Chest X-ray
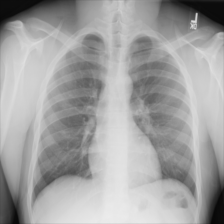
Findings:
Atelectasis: negative
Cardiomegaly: negative
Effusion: negative
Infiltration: negative
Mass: negative
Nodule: negative
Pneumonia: negative
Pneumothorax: negative
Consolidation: negative
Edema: negative
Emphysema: negative
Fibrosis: negative
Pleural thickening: negative
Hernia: negative